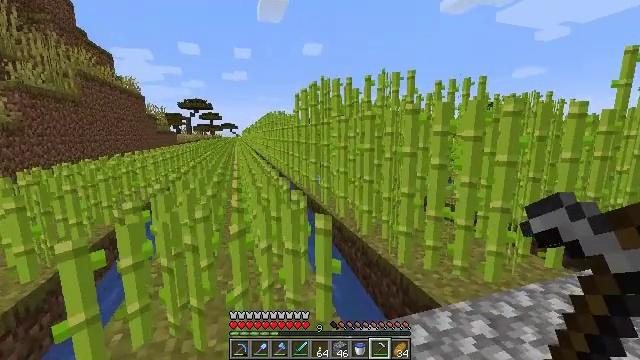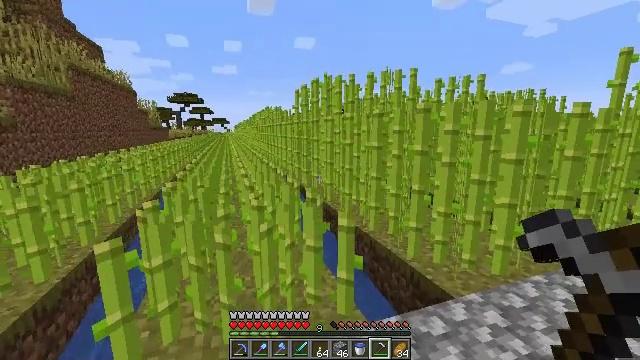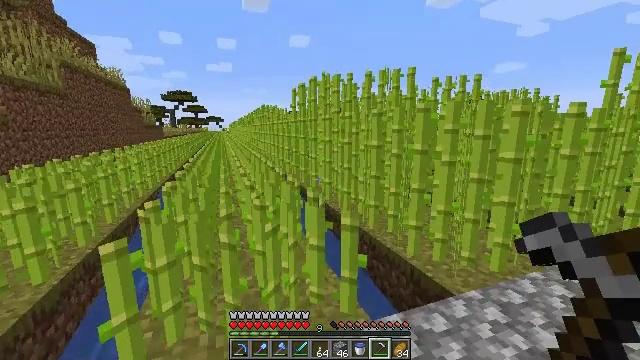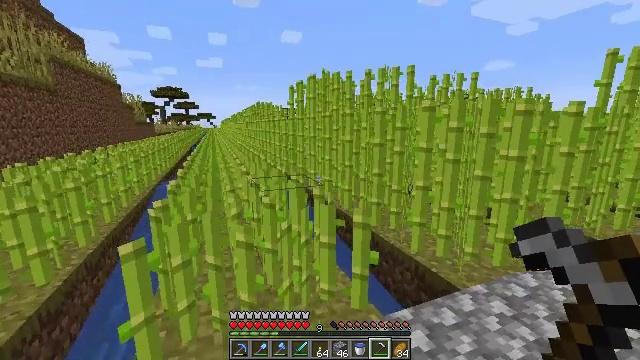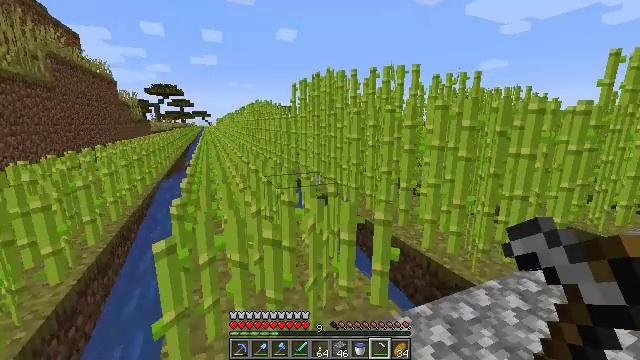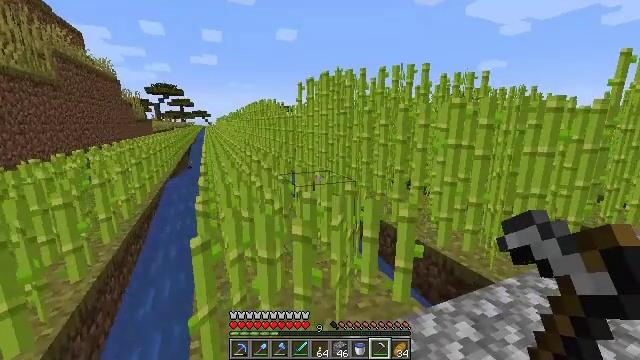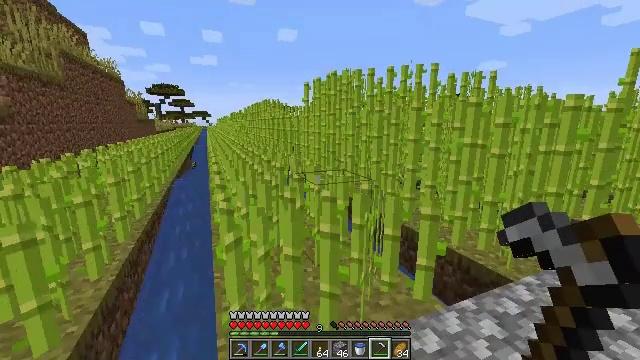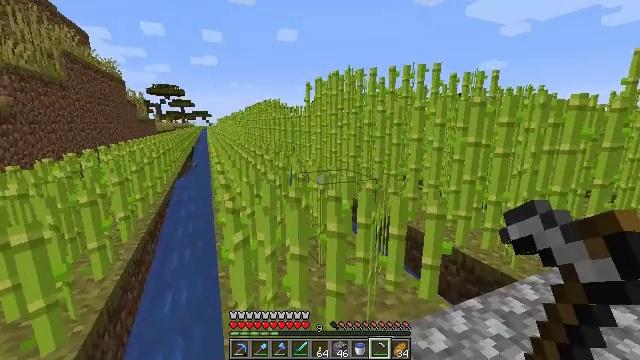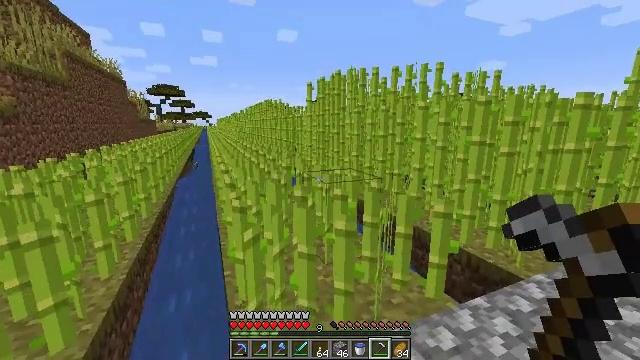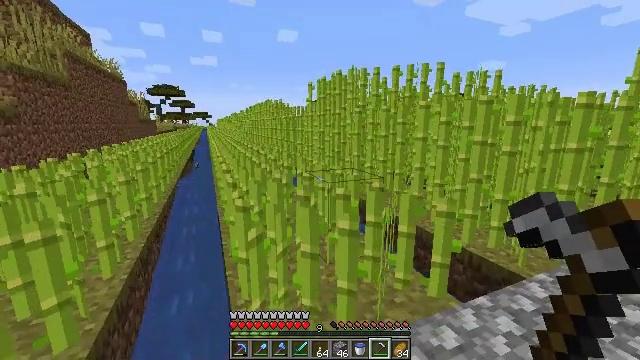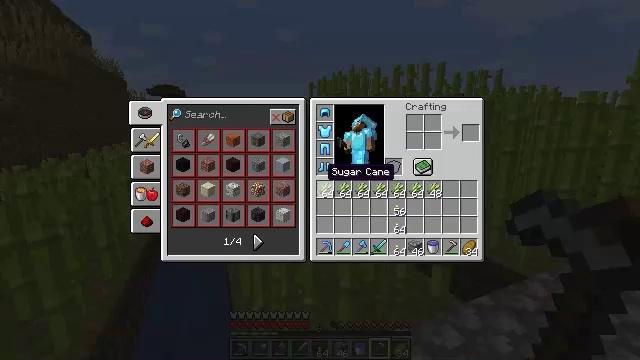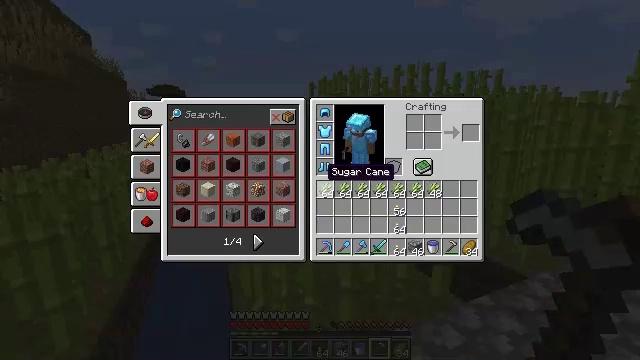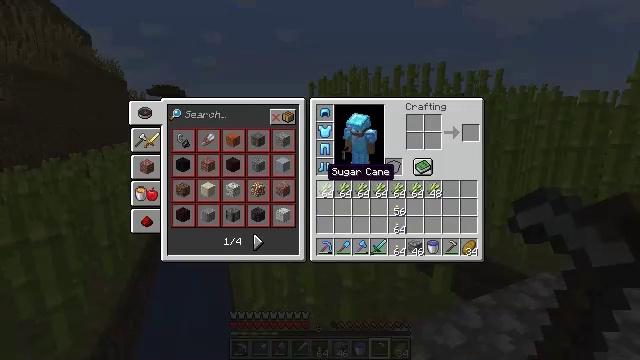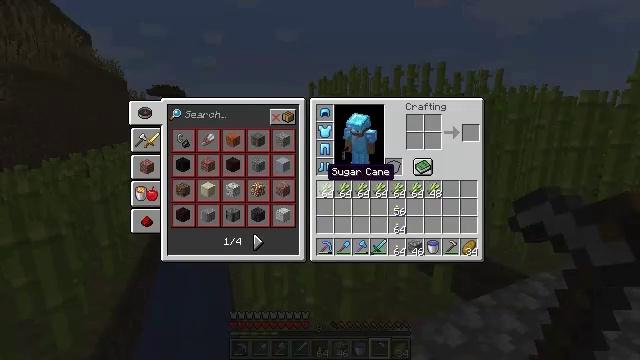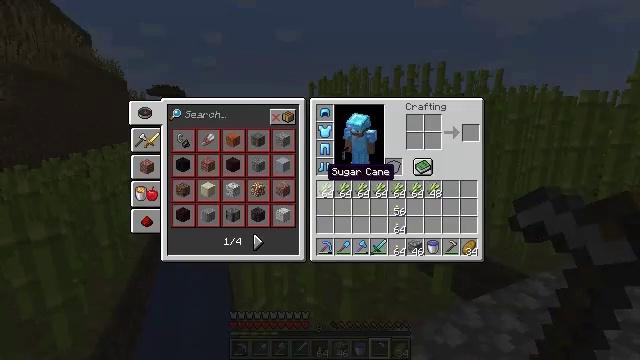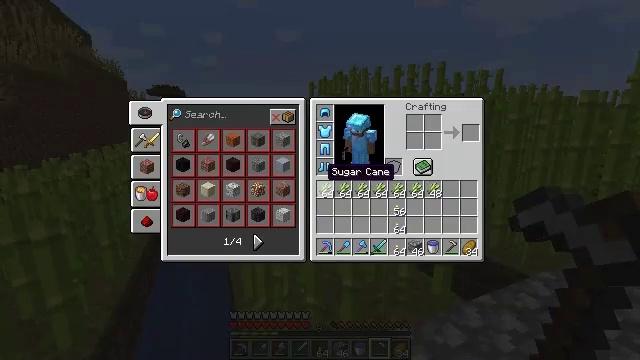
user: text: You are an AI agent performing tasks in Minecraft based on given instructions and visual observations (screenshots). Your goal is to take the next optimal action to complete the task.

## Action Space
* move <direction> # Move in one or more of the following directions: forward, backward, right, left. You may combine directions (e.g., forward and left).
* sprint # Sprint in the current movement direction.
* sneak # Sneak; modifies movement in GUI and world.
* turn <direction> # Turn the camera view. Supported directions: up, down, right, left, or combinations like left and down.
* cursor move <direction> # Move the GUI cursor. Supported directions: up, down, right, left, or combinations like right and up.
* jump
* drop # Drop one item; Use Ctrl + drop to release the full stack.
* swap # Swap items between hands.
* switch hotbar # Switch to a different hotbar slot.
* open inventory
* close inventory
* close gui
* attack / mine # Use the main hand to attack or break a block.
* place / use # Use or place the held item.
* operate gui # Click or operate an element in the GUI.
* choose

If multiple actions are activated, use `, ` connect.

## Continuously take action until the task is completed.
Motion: motion action
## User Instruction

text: Cut down the sugar cane stalks.
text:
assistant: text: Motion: move left, turn right
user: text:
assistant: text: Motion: move left, turn right
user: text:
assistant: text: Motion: move left, turn right
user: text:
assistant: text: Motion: move left, turn right
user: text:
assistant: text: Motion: move left
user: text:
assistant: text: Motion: no_op
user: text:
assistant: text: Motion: no_op
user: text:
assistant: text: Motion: no_op
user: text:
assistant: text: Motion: no_op
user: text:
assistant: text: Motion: open inventory
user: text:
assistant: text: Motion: open inventory
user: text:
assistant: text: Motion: open inventory
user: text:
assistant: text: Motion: open inventory
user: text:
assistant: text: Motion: open inventory
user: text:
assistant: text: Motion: no_op
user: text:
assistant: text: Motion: no_op
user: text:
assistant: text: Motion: no_op
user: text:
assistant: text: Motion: no_op
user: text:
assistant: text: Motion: no_op
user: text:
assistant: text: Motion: no_op
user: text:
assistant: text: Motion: cursor move right and up
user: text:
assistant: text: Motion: no_op
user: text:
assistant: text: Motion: no_op
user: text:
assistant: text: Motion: no_op
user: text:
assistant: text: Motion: no_op
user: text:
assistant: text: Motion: turn right
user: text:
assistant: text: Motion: turn right and up
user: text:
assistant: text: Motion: turn right and up
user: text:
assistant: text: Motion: move right, turn right and up
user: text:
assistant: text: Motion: move right